Question: I have some articles within the same category. in the field 'ordering', some articles have the same number:

As in the picture, I can't control which one of the two articles with 'ordering = 0' goes up.
: How to get unique ordering-numbers to accomplish decent ordering?
I tried moving the articles to a new category, but they didn't change their order-numbers.
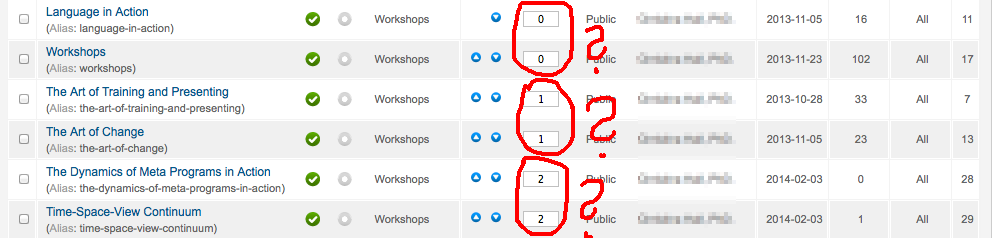
Answer: As @isherwood pointed out, check how the ordering is set in the menu link.
You mention that it is by article ordering so now
- go to content > article manager
- - -
Good luck